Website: lowes
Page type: account-selection
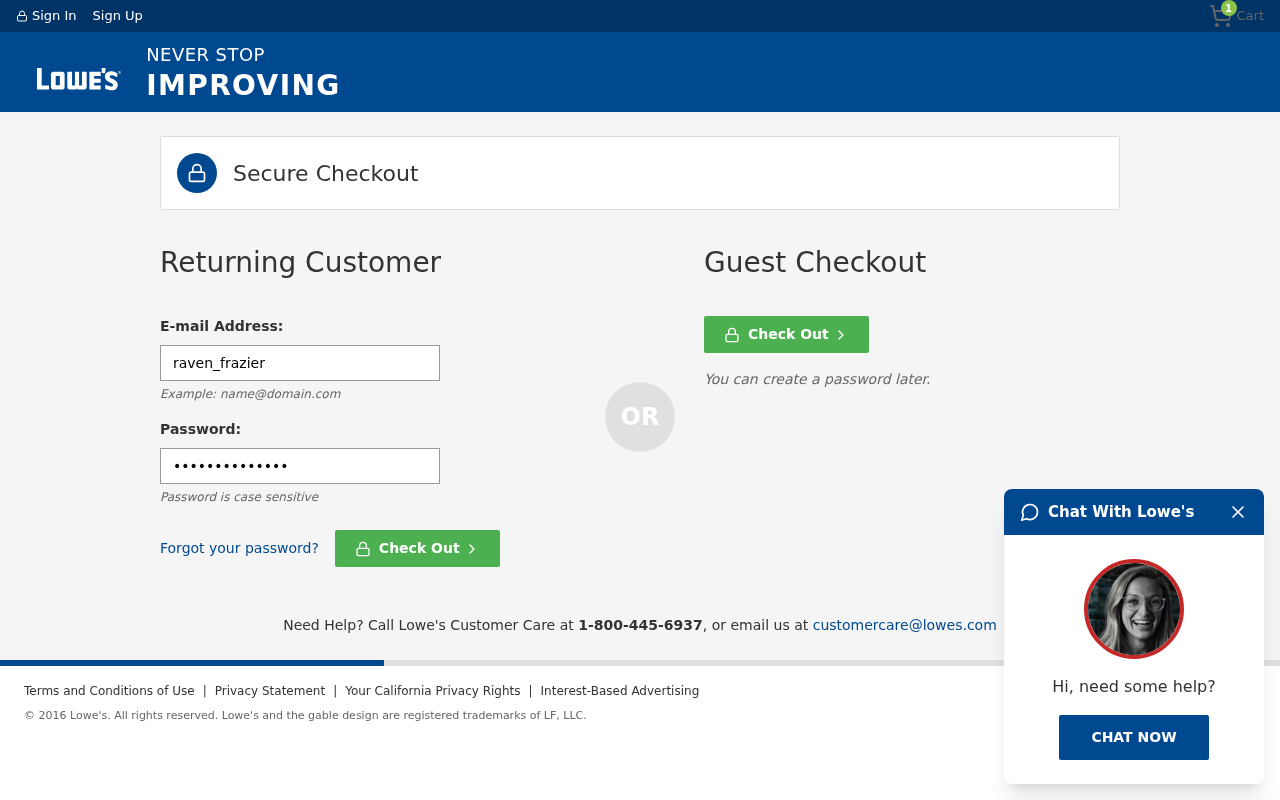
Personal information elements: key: PII_LOGIN_USERNAME
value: raven_frazier
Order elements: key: ORDER_NUM_ITEMS
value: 1